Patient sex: M
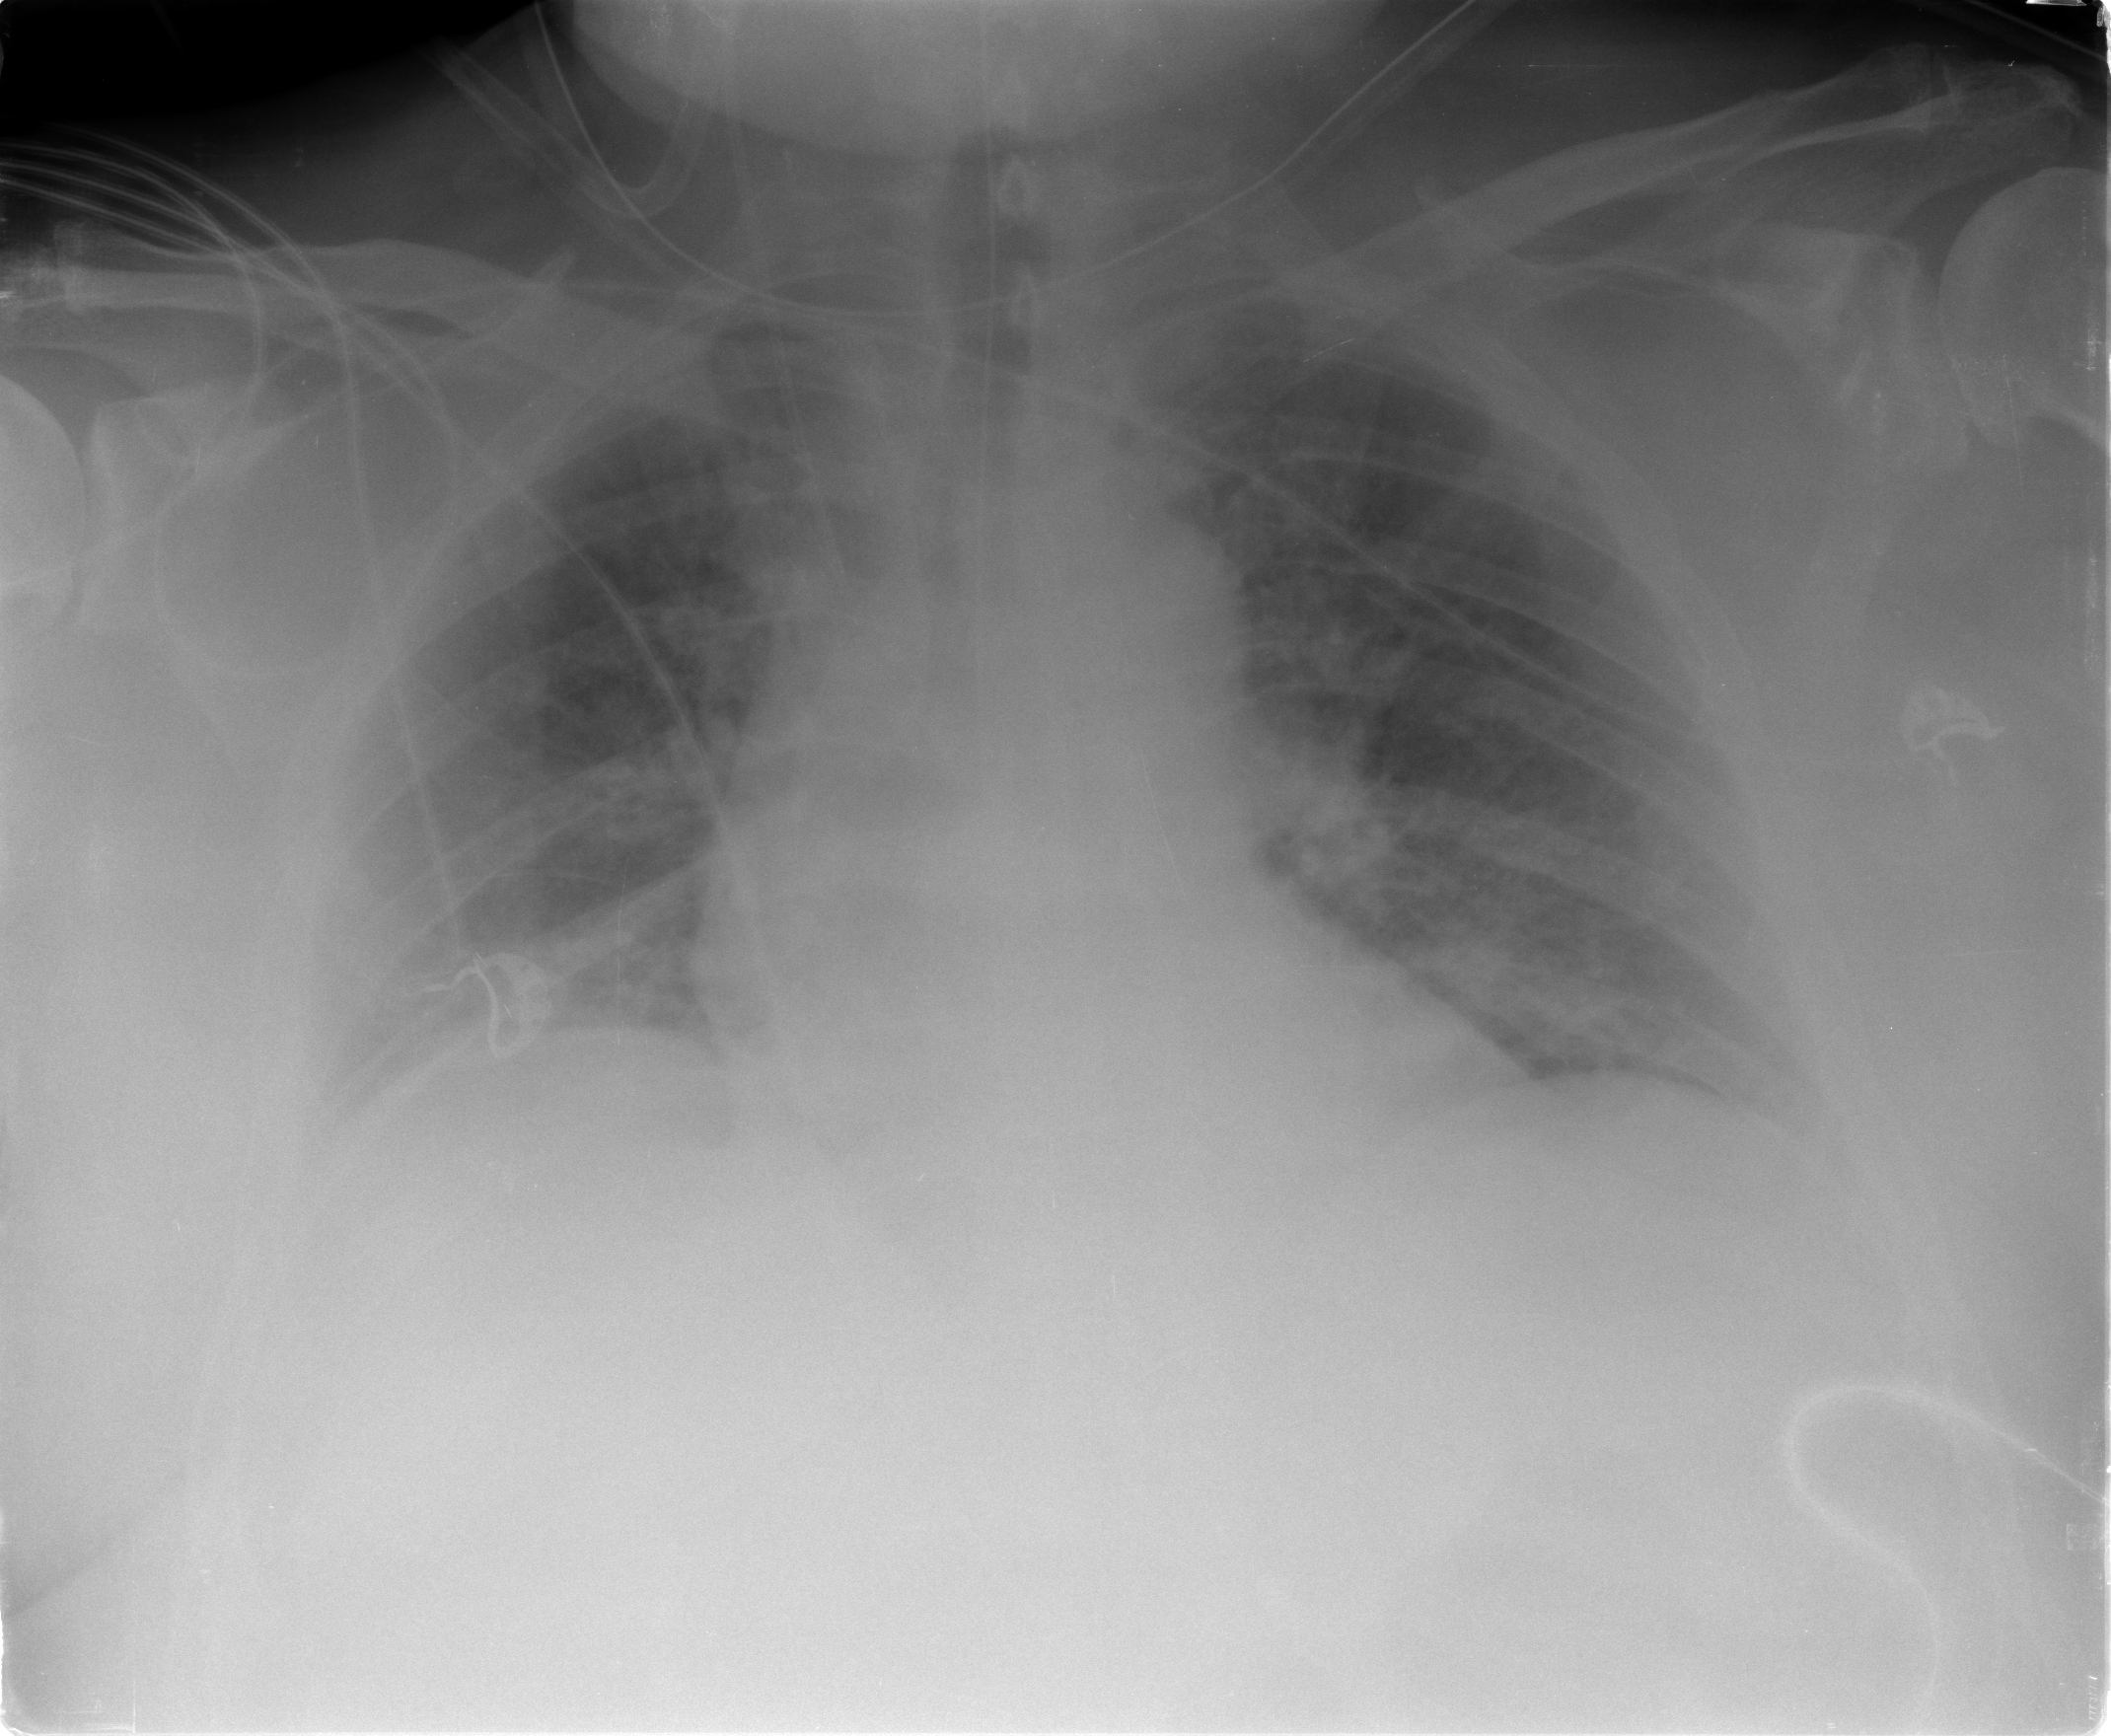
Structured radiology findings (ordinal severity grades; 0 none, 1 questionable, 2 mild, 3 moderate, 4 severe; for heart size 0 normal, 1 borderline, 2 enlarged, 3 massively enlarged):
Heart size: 2
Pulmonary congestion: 2
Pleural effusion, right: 0
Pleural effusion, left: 2
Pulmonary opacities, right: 0
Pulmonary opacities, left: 0
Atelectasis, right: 2
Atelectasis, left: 0